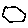
Label: hexagon